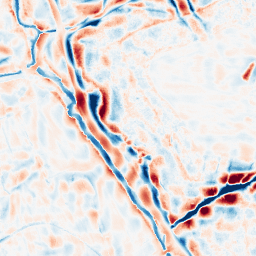
Category: wavelet
Decomposition family: wavelet_biorthogonal
Decomposition parameters: wavelet: bior4.4
level: 4
Upsampling method: lanczos
Upsampling parameters: scale: 4
Upsampling scale: 4